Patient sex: F
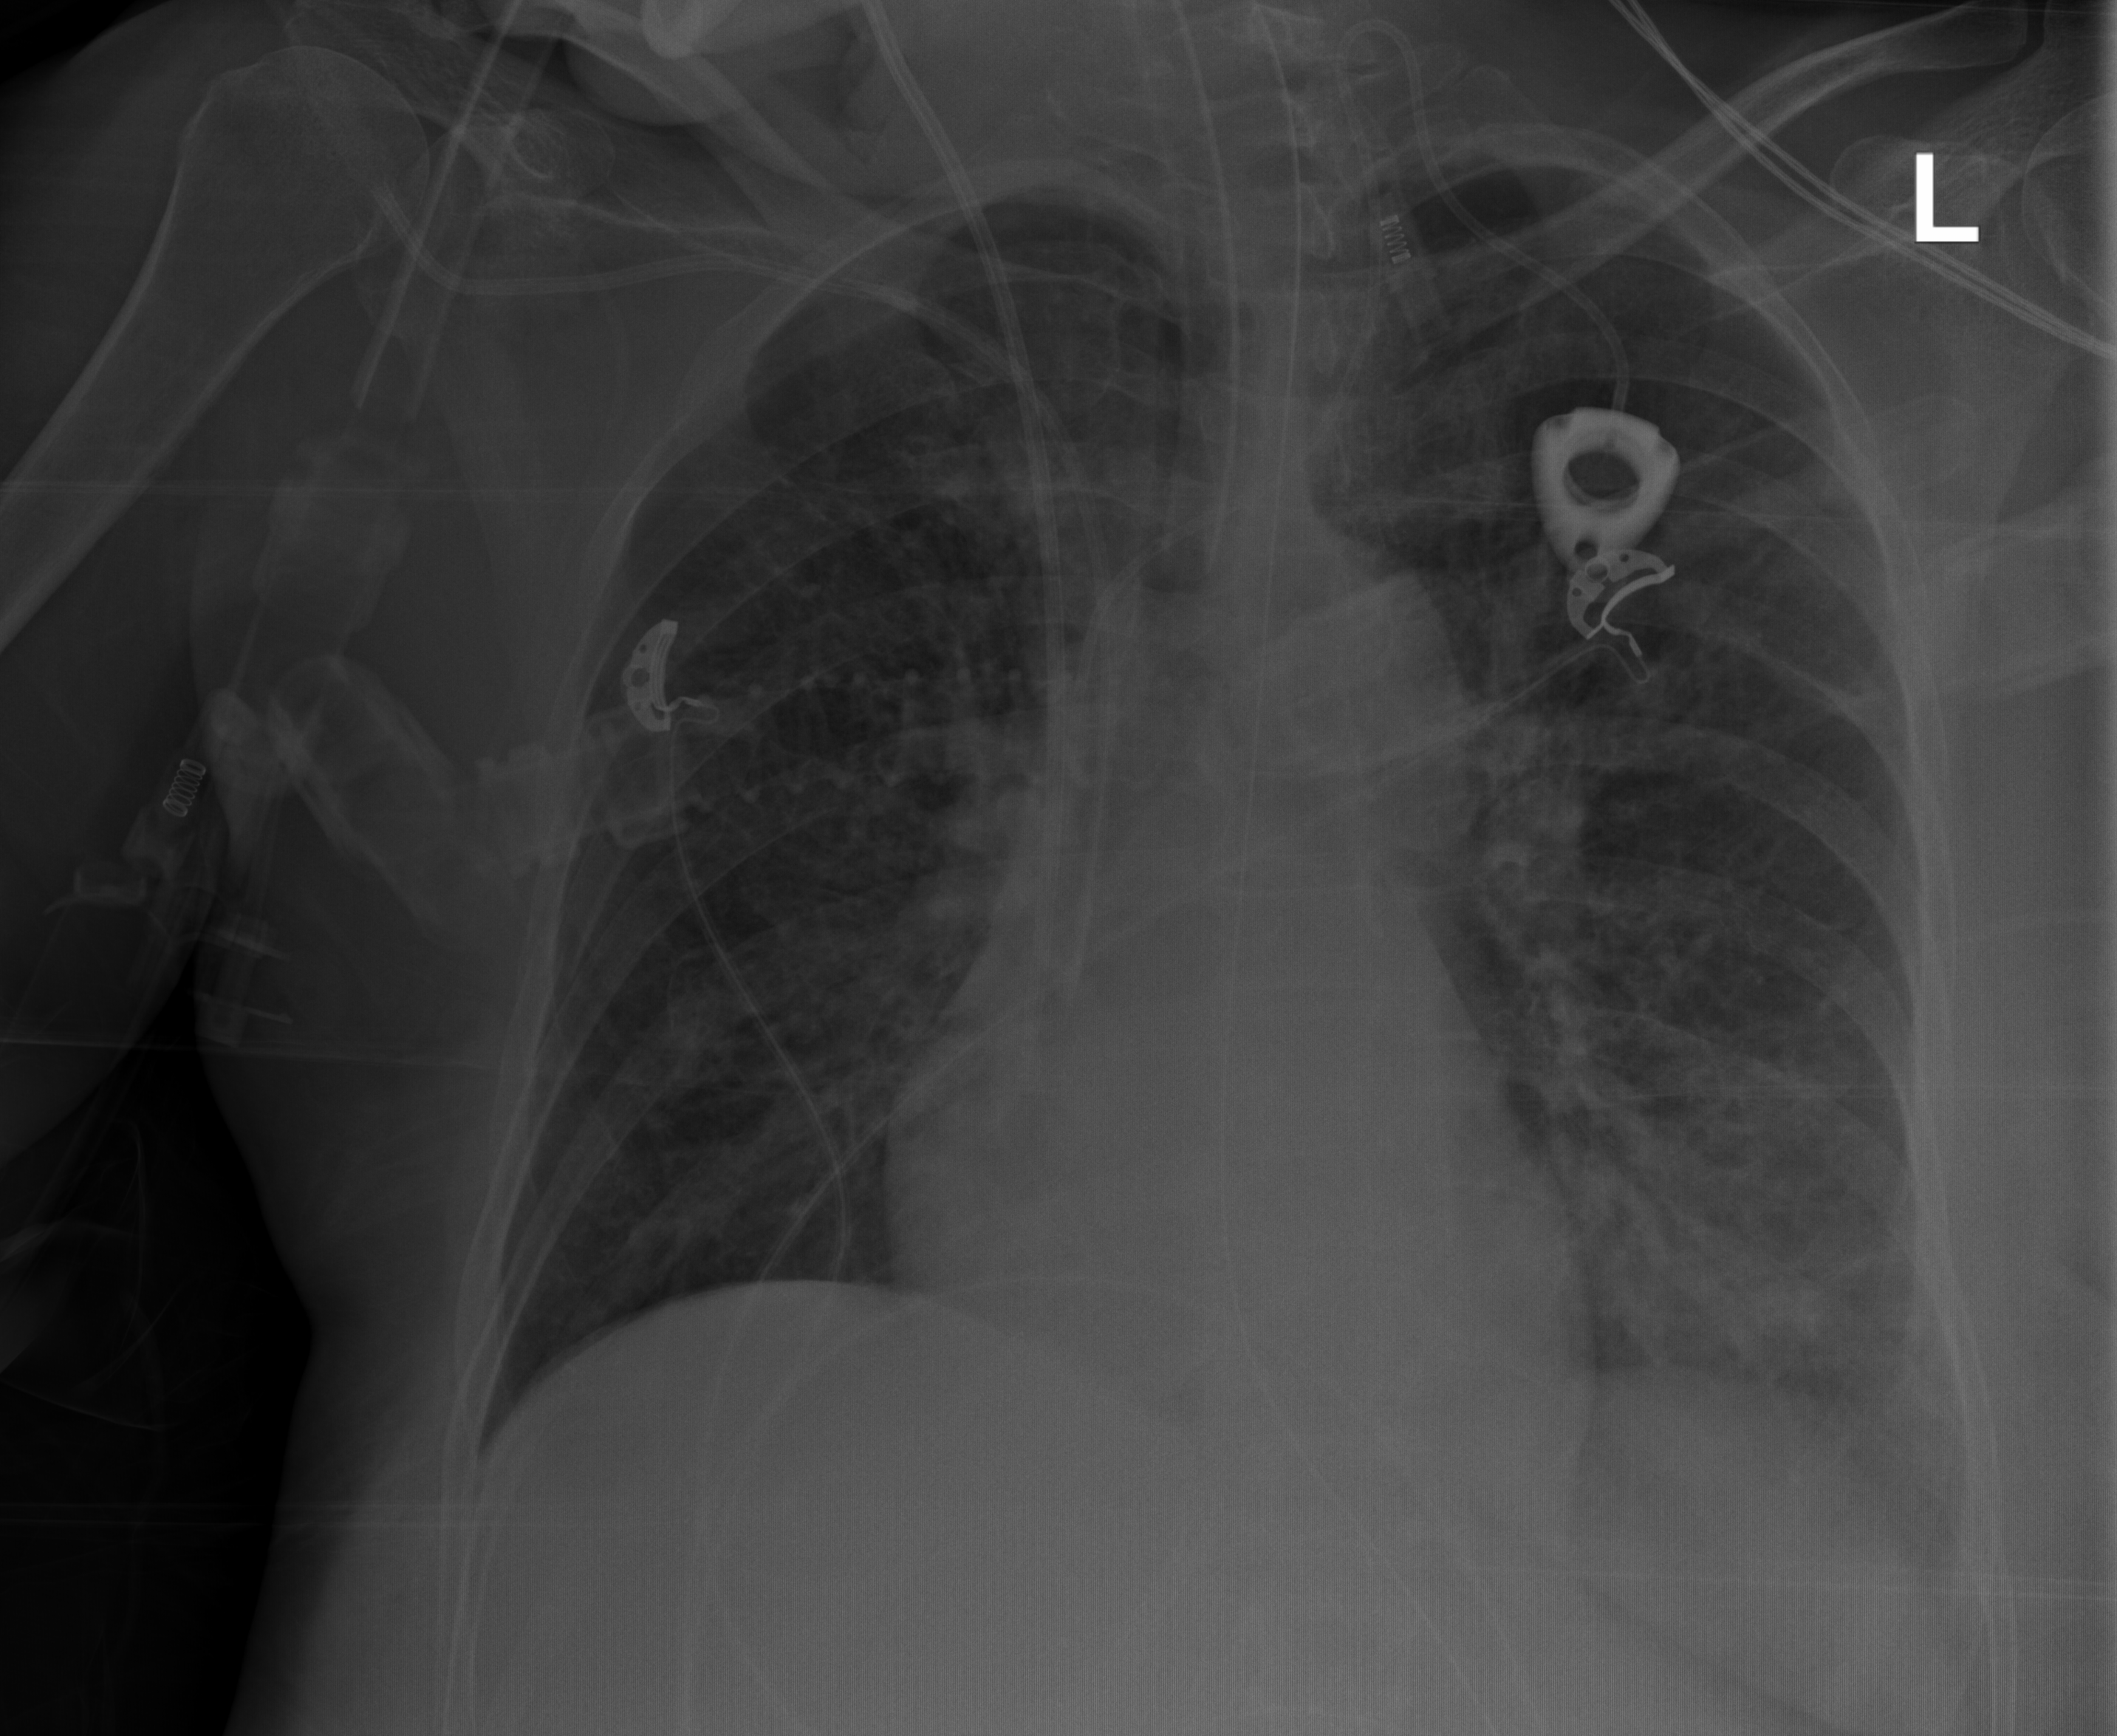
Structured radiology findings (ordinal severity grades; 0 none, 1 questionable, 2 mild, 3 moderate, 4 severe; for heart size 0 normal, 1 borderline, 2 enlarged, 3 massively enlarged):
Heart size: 0
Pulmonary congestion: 0
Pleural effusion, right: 0
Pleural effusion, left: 1
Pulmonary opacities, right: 2
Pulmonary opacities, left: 2
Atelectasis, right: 0
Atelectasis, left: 2